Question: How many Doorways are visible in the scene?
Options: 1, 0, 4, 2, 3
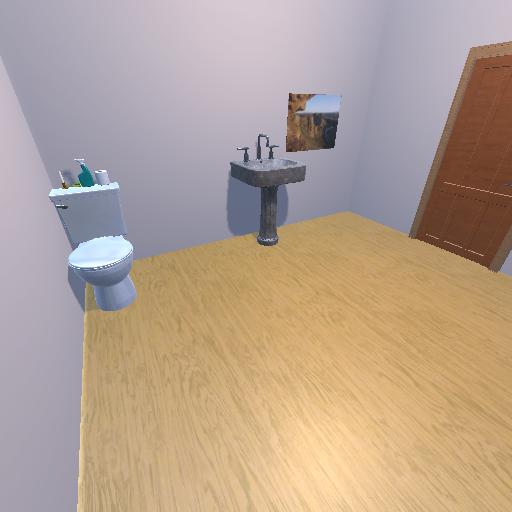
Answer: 1